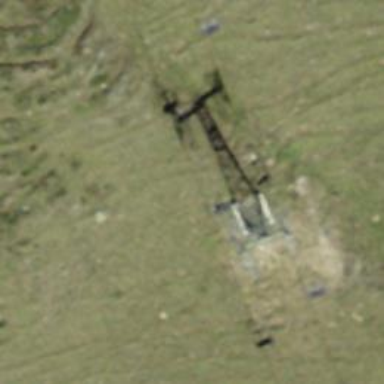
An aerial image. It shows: Pylon for aerialway.